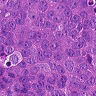
Metastatic tissue present: yes